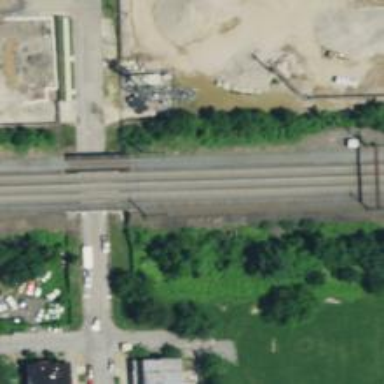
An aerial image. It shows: Bridge over electrified railway with contact line.